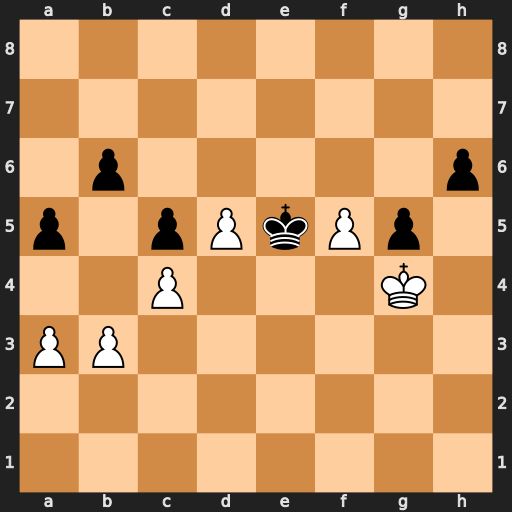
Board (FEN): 8/8/1p5p/p1pPkPp1/2P3K1/PP6/8/8
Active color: w
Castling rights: -
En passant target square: -
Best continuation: a4 Kf6 d6